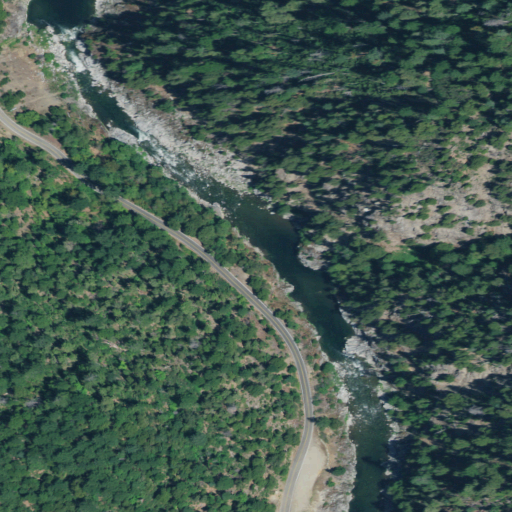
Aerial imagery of valley in California named Wilson Gulch containing evergreen forest, shrub, open development, medium intensity development, and low intensity development